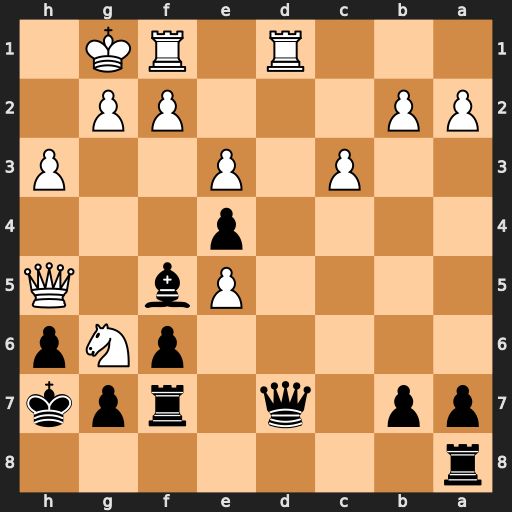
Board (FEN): r7/pp1q1rpk/5pNp/4Pb1Q/4p3/2P1P2P/PP3PP1/3R1RK1
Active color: b
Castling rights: -
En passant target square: -
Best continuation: Bxg6 Rxd7 Bxh5